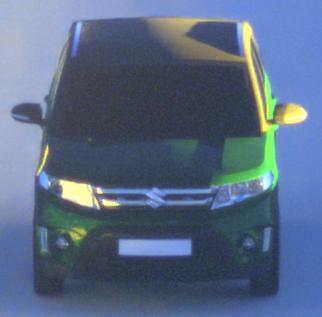
Make: Suzuki
Model: Vitara 1.6
Detailed model: Vitara (LY)
Model produced from: 2015/04
Model produced until: 2018/08
Doors: 5
Color: green
Road condition: dry road
Daytime: sunrise or sunset
Contrast: high contrast